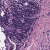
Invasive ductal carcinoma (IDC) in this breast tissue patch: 1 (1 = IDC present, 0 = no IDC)